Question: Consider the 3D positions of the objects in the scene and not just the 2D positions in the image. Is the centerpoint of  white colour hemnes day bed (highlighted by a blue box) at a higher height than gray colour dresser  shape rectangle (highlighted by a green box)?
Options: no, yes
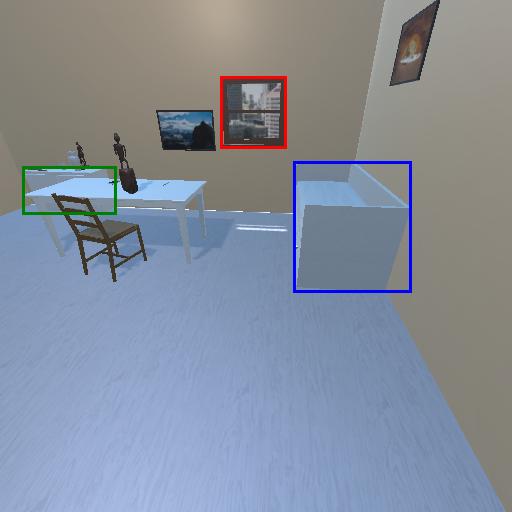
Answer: no